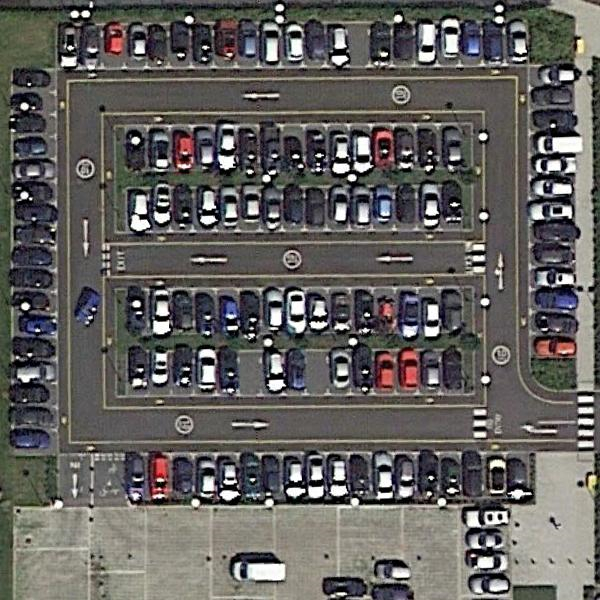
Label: Parking